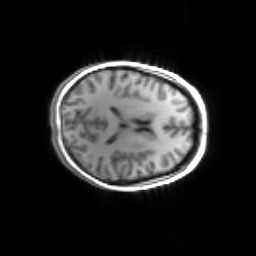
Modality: inplaneT1
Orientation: axial
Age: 28
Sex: female
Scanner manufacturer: siemens
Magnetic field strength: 3 T
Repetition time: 1.2 s
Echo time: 0.00251 s